Question: I opened my Xcode project this morning and found that the .storyboard file in my project now shows up as a folder named MainStoryboard.storyboard instead of an actual storyboard file.
It seems to be the same when I open it in finder and any Time Machine backups, which I find strange because I've had it opened in Xcode more recently than some of the backups.
Is there any way to recover the file or is all hope lost?
This is what I see in the Project Navigator:

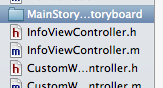
Answer: Turns out someone had opened the project file in a Developer Preview of Xcode. I had to go way back in Time Machine to find a version of the file that would open.